Field crop: maize
Growth stage: 2
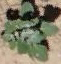
Species: chenopodium